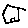
Label: house